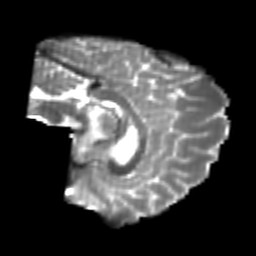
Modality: T2w
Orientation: sagittal
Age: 23
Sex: male
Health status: healthy
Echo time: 0.074 s